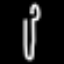
Label: fork